Question: I have one UIImageView having an image of an arrow. When user taps on the UIView this arrow should point to the direction of the tap maintaing its position it should just change the transform. I have implemented following code. But it not working as expected. I have added a screenshot. In this screenshot when i touch the point upper left the arrow direction should be as shown.But it is not happening so.
'''
-(void)touchesBegan:(NSSet *)touches withEvent:(UIEvent *)event{
UITouch *touch=[[event allTouches]anyObject];
touchedPoint= [touch locationInView:touch.view];
imageViews.transform = CGAffineTransformMakeRotation(DEGREES_TO_RADIANS(rangle11));
previousTouchedPoint = touchedPoint ;
}
- (CGFloat) pointPairToBearingDegrees:(CGPoint)startingPoint secondPoint:(CGPoint) endingPoint
{
CGPoint originPoint = CGPointMake(endingPoint.x - startingPoint.x, endingPoint.y - startingPoint.y); // get origin point to origin by subtracting end from start
float bearingRadians = atan2f(originPoint.y, originPoint.x); // get bearing in radians
float bearingDegrees = bearingRadians * (180.0 / M_PI); // convert to degrees
bearingDegrees = (bearingDegrees > 0.0 ? bearingDegrees : (360.0 + bearingDegrees)); // correct discontinuity
return bearingDegrees;
}
'''

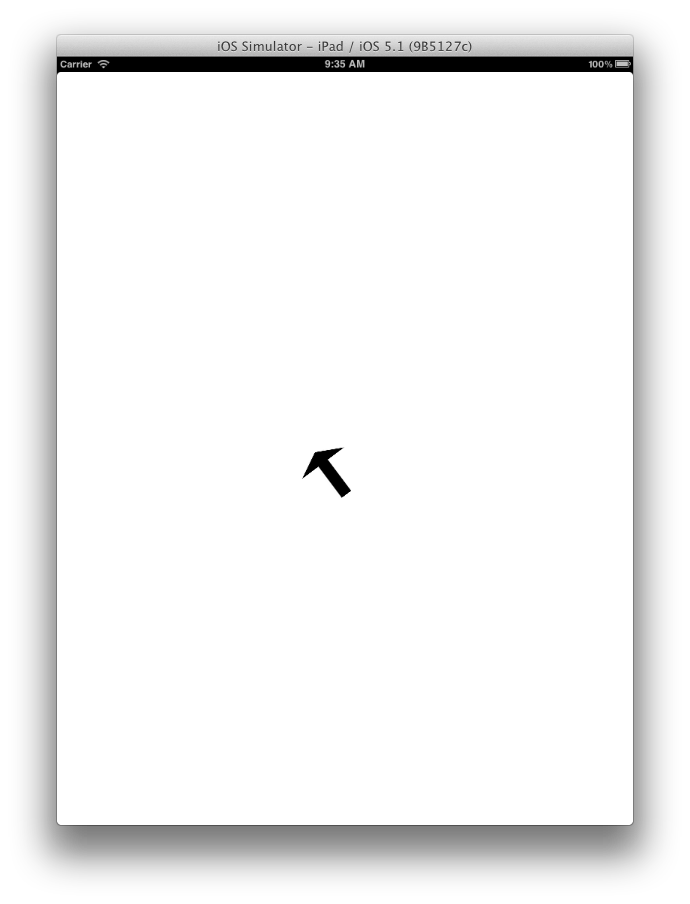
Answer: I assume you wanted an arrow image to point to where ever you touch, I tried and this is what i could come up with. I put an image view with an arrow pointing upwards (haven't tried starting from any other position, log gives correct angles) and on touching on different locations it rotates and points to touched location. Hope it helps ( tried some old math :-) )
'''
-(void)touchesBegan:(NSSet *)touches withEvent:(UIEvent *)event{
UITouch *touch=[[event allTouches]anyObject];
touchedPoint= [touch locationInView:touch.view];
CGFloat angle = [self getAngle:touchedPoint];
imageView.transform = CGAffineTransformMakeRotation(angle);
}
-(CGFloat) getAngle: (CGPoint) touchedPoints
{
CGFloat x1 = imageView.center.x;
CGFloat y1 = imageView.center.y;
CGFloat x2 = touchedPoints.x;
CGFloat y2 = touchedPoints.y;
CGFloat x3 = x1;
CGFloat y3 = y2;
CGFloat oppSide = sqrtf(((x2-x3)*(x2-x3)) + ((y2-y3)*(y2-y3)));
CGFloat adjSide = sqrtf(((x1-x3)*(x1-x3)) + ((y1-y3)*(y1-y3)));
CGFloat angle = atanf(oppSide/adjSide);
// Quadrant Identifiaction
if(x2 < imageView.center.x)
{
angle = 0-angle;
}
if(y2 > imageView.center.y)
{
angle = M_PI/2 + (M_PI/2 -angle);
}
NSLog(@"Angle is %2f",angle*180/M_PI);
return angle;
}
'''
-anoop4real